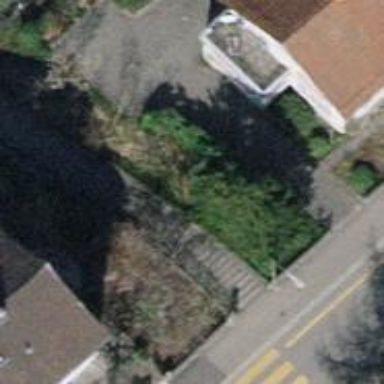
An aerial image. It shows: Set of steps on the road.